Interaction volume radius: 10 \u00c5
Interaction volume height: 10 \u00c5
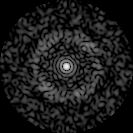
Disorder parameter: 0.8249